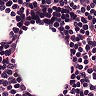
Metastatic tissue present: no